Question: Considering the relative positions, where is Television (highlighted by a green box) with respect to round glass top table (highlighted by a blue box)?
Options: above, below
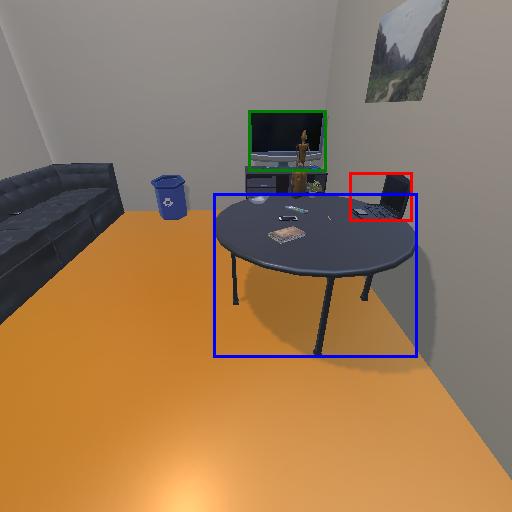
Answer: above